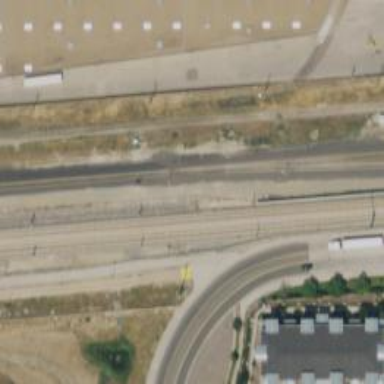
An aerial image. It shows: Railway signal.